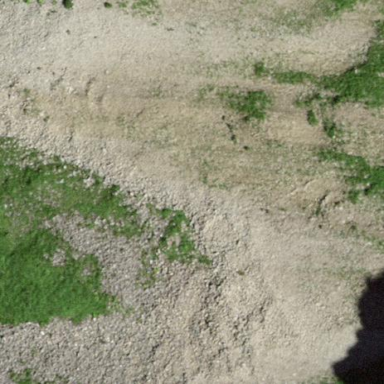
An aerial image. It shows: Scree landscape.